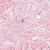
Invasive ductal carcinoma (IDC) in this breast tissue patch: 0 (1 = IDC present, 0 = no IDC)